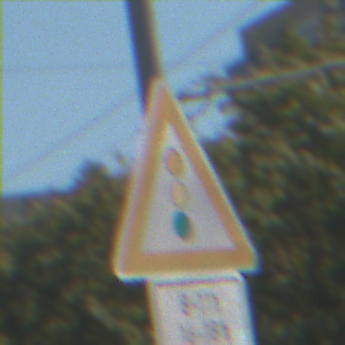
Verkehrszeichen: Lichtzeichenanlage
Zusatzzeichen unten: ZeitangabenOhneBeschraenkungAufWochentage2
Umgebung: Outdoor, Urban
Tageszeit: Midday
Wetter: Clear
Licht: Natural
Jahreszeit: NotSpecified
Kontrast: HighContrast